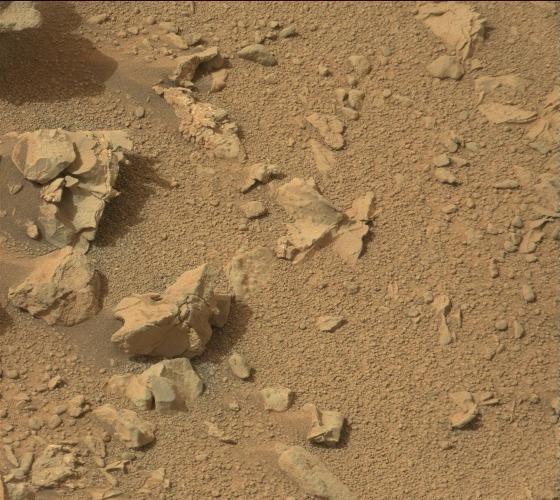
Terrain classes present: Bedrock, Gravel / Sand / Soil, Rock, Shadow